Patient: sex F, age 58
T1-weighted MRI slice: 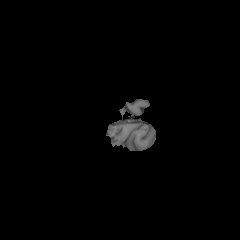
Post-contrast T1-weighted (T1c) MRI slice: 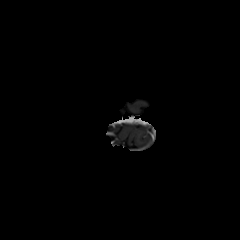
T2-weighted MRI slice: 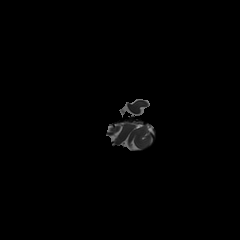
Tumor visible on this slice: no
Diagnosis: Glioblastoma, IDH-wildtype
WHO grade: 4